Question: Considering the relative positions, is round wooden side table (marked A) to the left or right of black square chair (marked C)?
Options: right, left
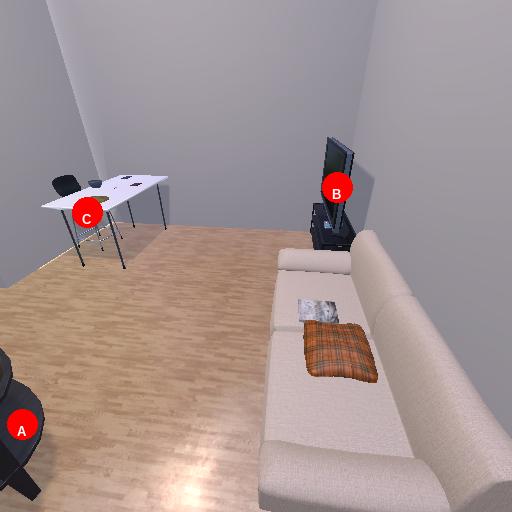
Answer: right